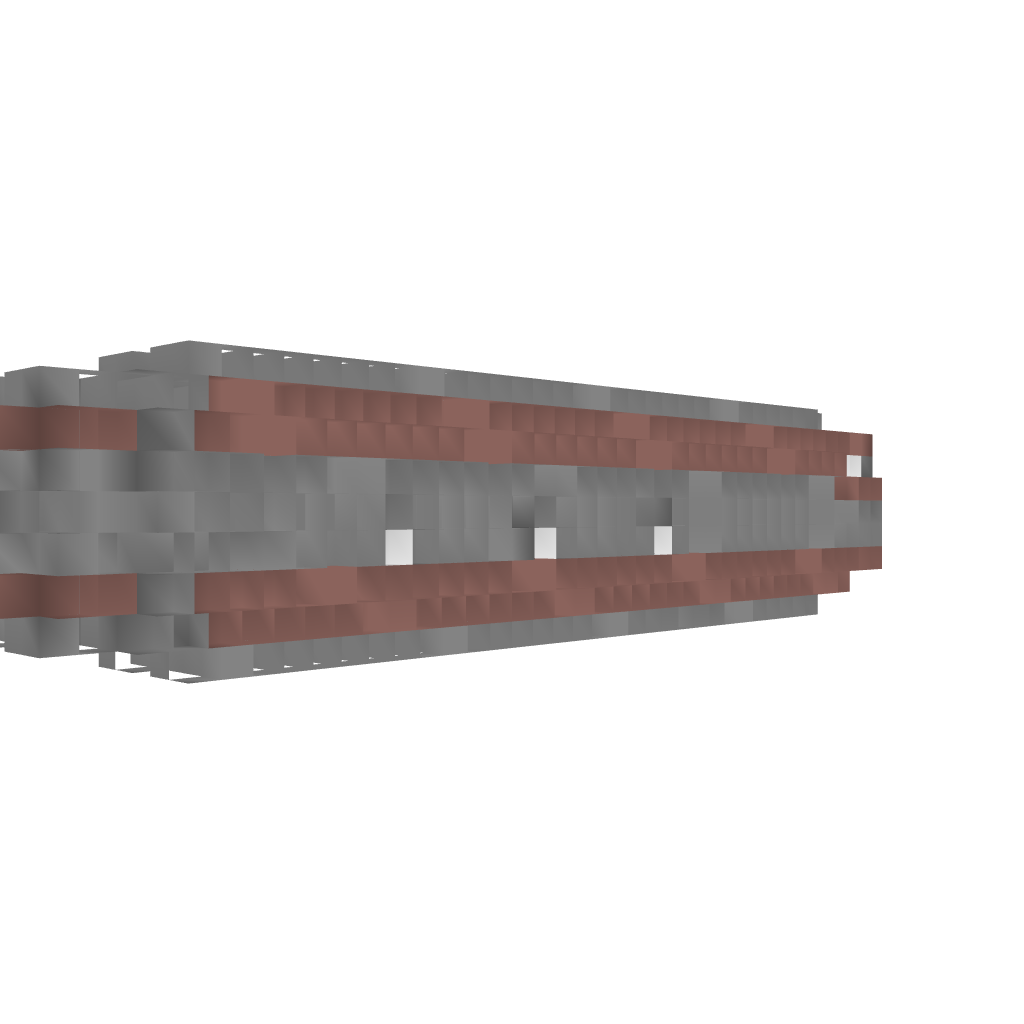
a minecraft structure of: Royal Navy Torpedo Corvette bad low quality